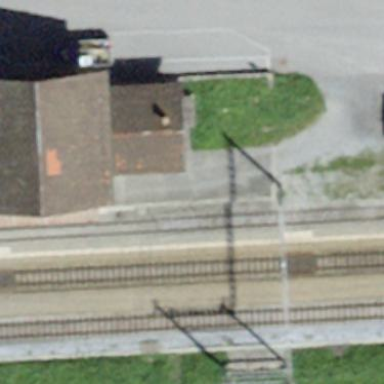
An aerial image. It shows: Train station building.